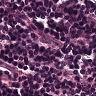
Metastatic tissue present: no